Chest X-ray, AP view. Patient: 59 years old, sex F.
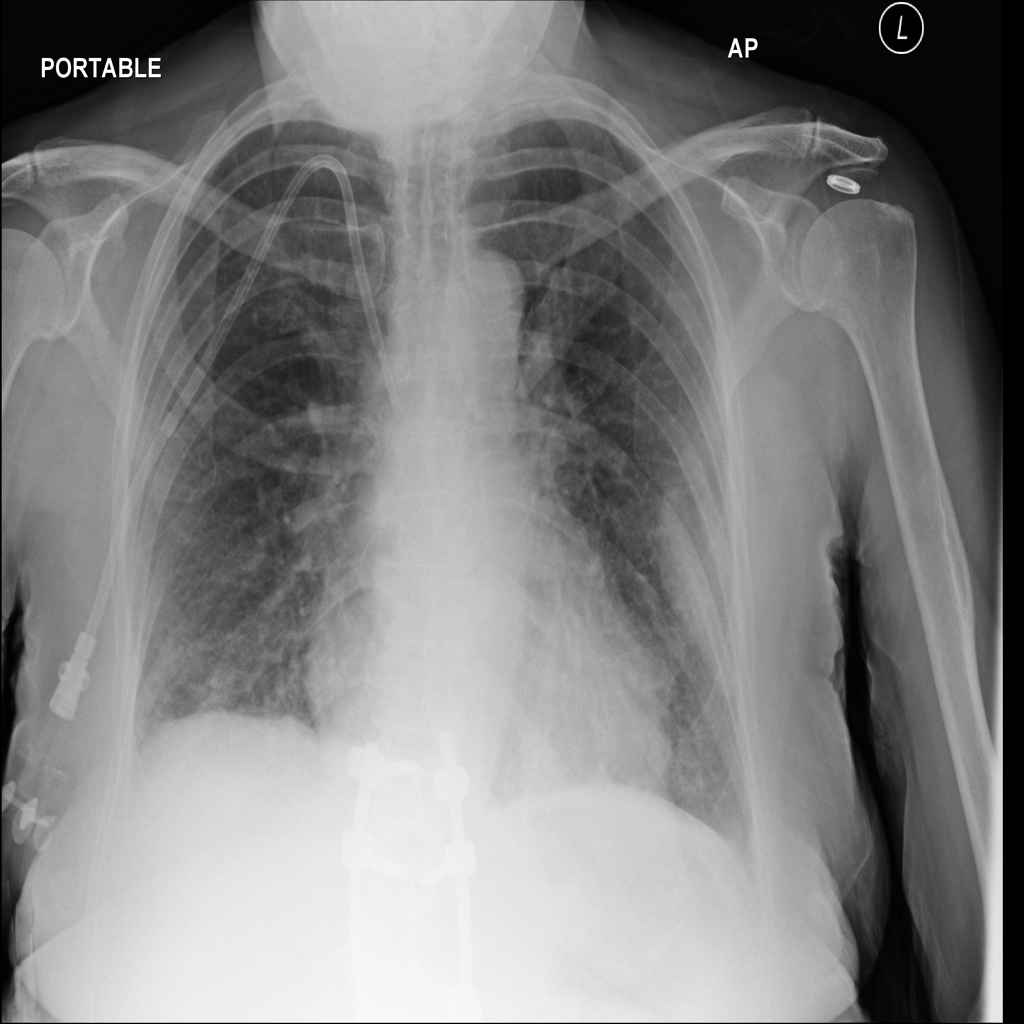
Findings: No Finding